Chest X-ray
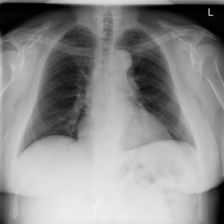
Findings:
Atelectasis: positive
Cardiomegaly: positive
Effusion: negative
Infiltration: negative
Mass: negative
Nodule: negative
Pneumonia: negative
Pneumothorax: negative
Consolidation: negative
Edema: negative
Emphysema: negative
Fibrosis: negative
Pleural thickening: negative
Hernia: negative